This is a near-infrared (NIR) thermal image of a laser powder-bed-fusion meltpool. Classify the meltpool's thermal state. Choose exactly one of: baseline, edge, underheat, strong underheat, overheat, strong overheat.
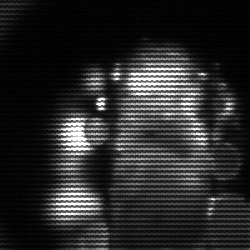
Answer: strong underheat